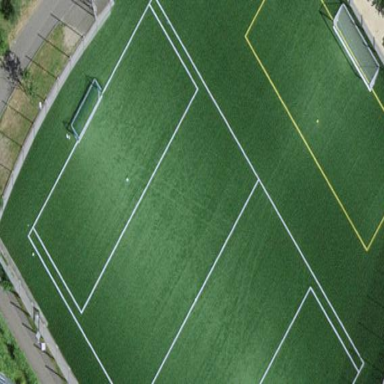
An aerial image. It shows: Soccer pitch for leisureland activities.